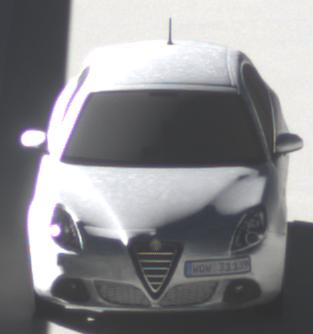
Make: Alfa Romeo
Model: Giulietta 1.4 TB 16V
Detailed model: Giulietta (940)
Model produced from: 2010/05
Model produced until: 2013/03
Doors: 5
Color: white
Road condition: dry road
Daytime: morning or afternoon
Contrast: high contrast